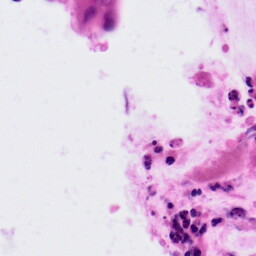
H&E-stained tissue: Colon